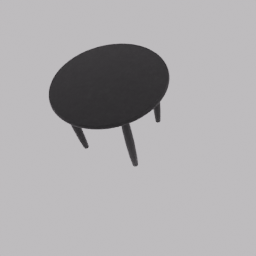
Label: furniture